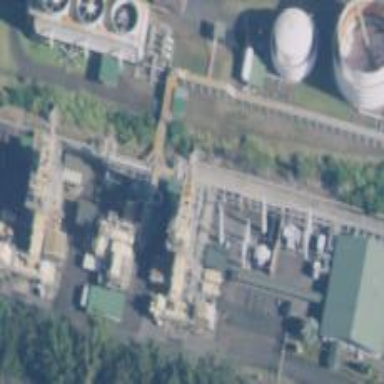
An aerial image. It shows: Gas turbine power generator.